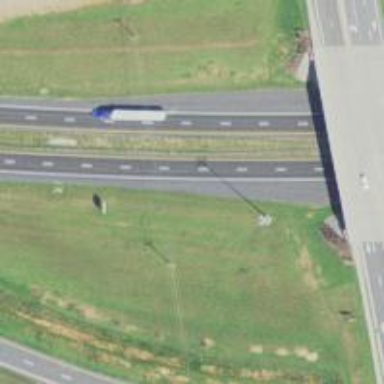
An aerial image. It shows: Asphalt motorway.